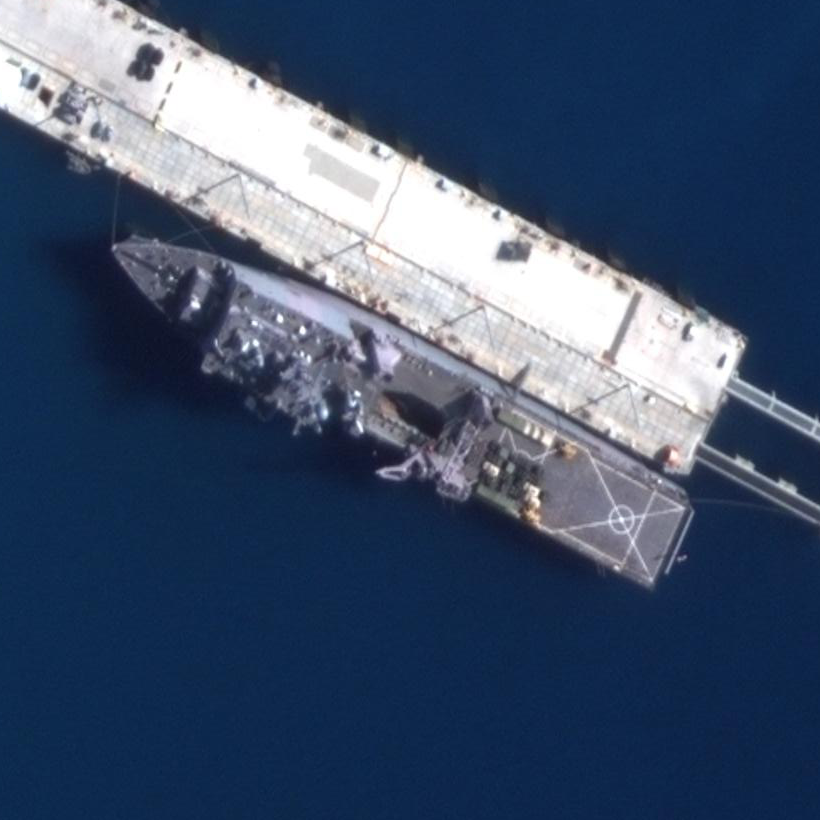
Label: combat